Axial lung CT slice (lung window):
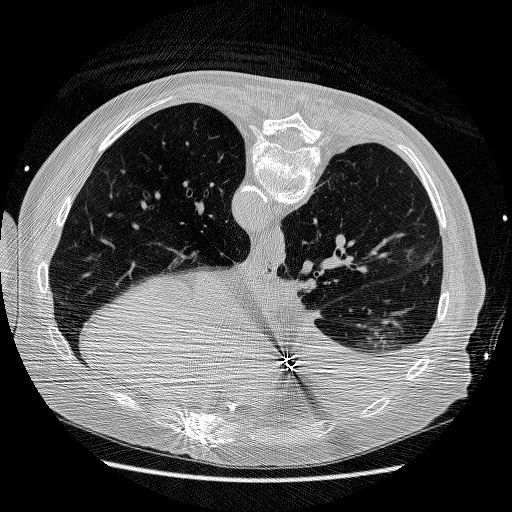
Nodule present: no